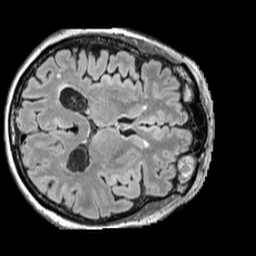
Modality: FLAIR
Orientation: axial
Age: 76
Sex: female
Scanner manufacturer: siemens
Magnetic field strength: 3 T
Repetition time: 5 s
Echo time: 0.387 s